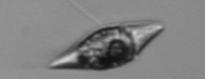
Label: Amphidinium